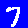
Digit: 7